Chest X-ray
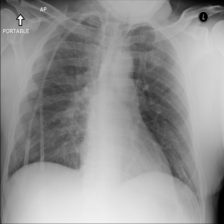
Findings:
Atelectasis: negative
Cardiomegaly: negative
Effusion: negative
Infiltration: negative
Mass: negative
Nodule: negative
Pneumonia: negative
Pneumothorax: negative
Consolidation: negative
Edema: negative
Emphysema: negative
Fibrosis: negative
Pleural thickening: negative
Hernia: negative